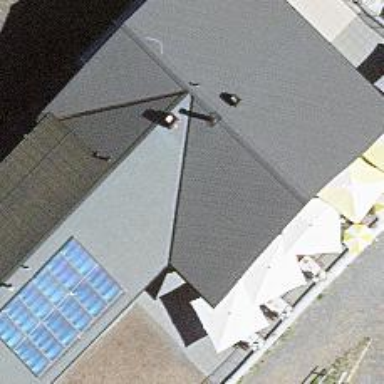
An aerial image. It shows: Restaurant.